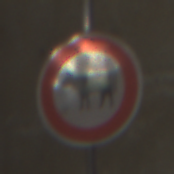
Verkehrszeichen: VerbotViehtrieb
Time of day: Midday
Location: Outdoor (Urban)
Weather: Clear
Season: NotSpecified
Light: Natural